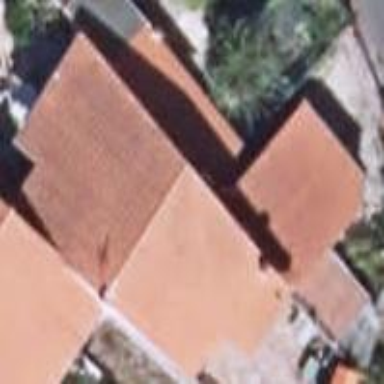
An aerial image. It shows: Simple and straightforward house.